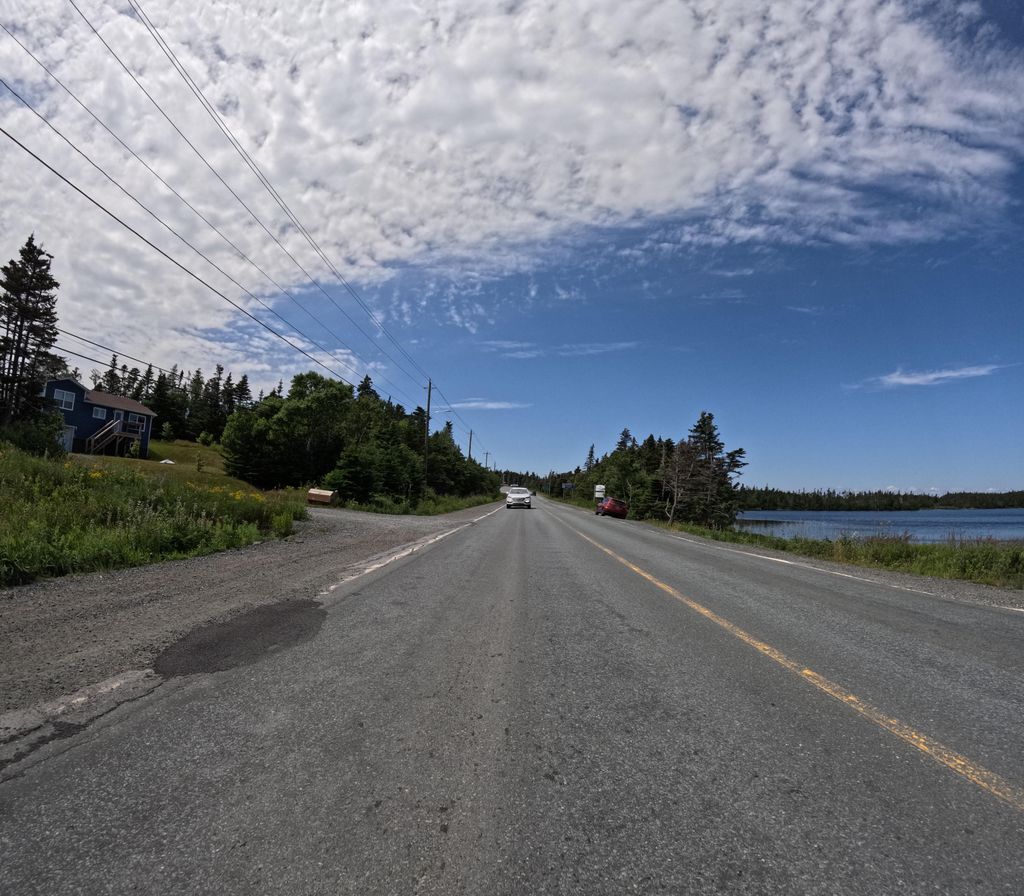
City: st_johns